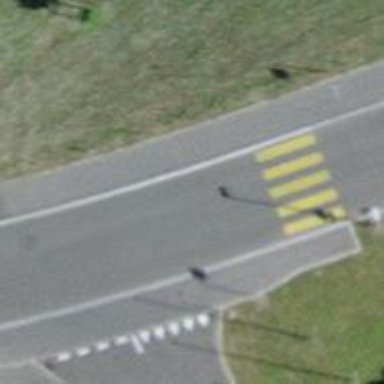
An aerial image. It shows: Uncontrolled crossing with central island on the road.